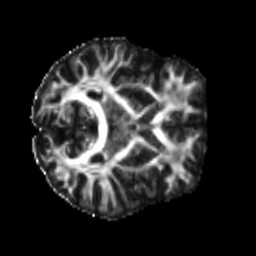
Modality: FA
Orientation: axial
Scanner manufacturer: siemens
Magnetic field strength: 3 T
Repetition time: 4 s
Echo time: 0.0594 s